Question: Writing an app for Windows Phone, I want to create custom control, inherited from 'TextBlock'. But form of this control should be not rectangular. I tried to use Blend for this task, but I couldn't find properties to change form of controls.

On the image above there is schematic form of control. I suppose, that there is possibility to set coordinates of angles of control, but I didn't find it. Thank you.
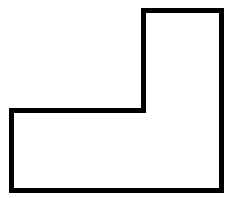
Answer: This problem can be solved in several ways, I chose to use a 'Template' with their figures. In the role of the figures will be performing standard 'Rectangles'. Template for 'TextBlock' can not be set, so I opted for a more universal control - 'Label'.
Example:
'''
<Style TargetType="{x:Type Label}">
<Setter Property="Template">
<Setter.Value>
<ControlTemplate TargetType="{x:Type Label}">
<Border Background="{TemplateBinding Background}">
<Grid>
<Rectangle Width="30" Height="70" Fill="Gainsboro" StrokeThickness="1" Margin="0,0,0,10" Panel.ZIndex="0" />
<ContentPresenter HorizontalAlignment="Left" VerticalAlignment="Bottom" Margin="33,0,0,25" Panel.ZIndex="1" />
<Rectangle MinWidth="55" Height="30" StrokeThickness="1" Fill="Gainsboro" HorizontalAlignment="Left" Margin="30,30,0,0" />
</Grid>
</Border>
</ControlTemplate>
</Setter.Value>
</Setter>
</Style>
'''
Declared 'Label' in XAML:
'''
<Label Background="Transparent" Width="200" Height="90" Content="Test your label" />
'''
'Output'

Naturally, you will need to change the 'Template' to fit your needs.
'Note about several ways':
- For a more sophisticated method and more advanced ways you can use your own 'Decorator', where with the help of 'DrawingContext' you will draw your object. Example - <URL>.